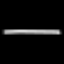
Label: line